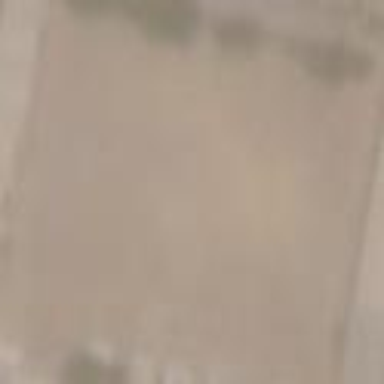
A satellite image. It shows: Sandy soccer pitch for leisurely sports.